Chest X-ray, PA view. Patient: 34 years old, sex M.
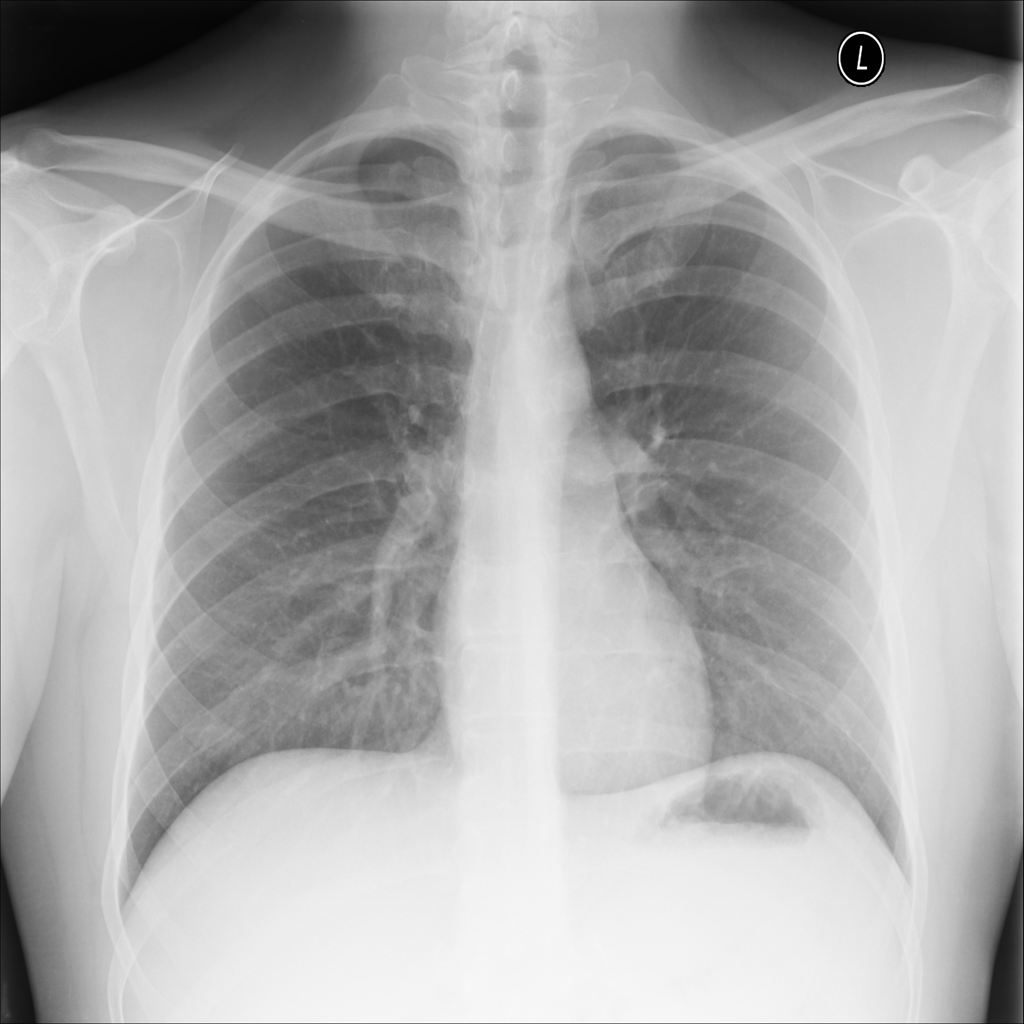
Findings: No Finding